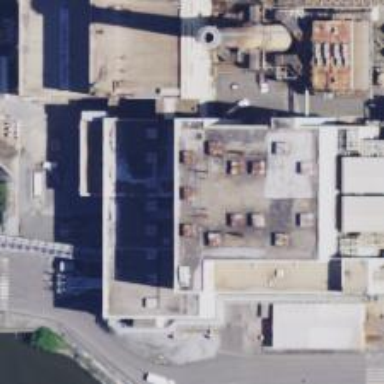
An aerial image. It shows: Generator with steam turbine as its type.